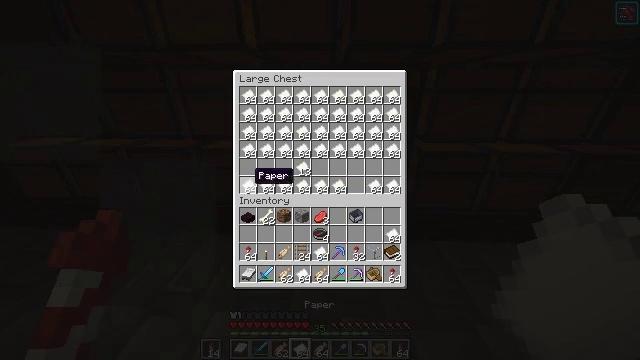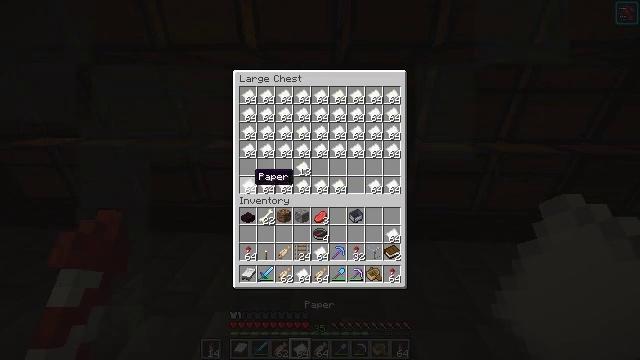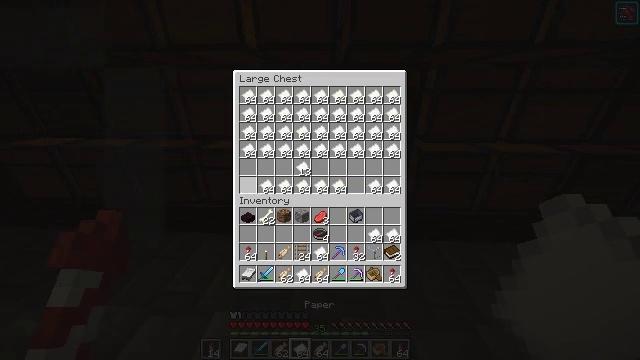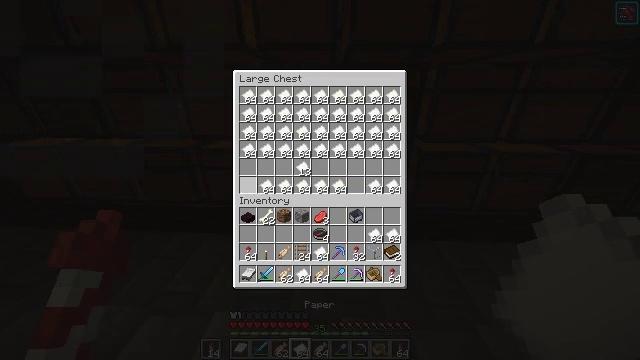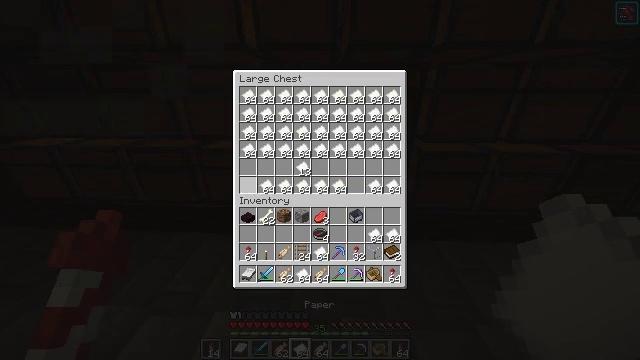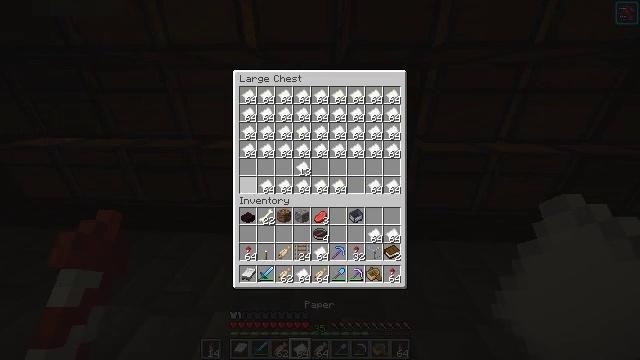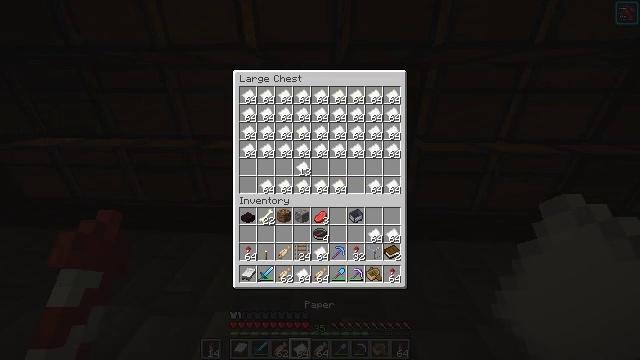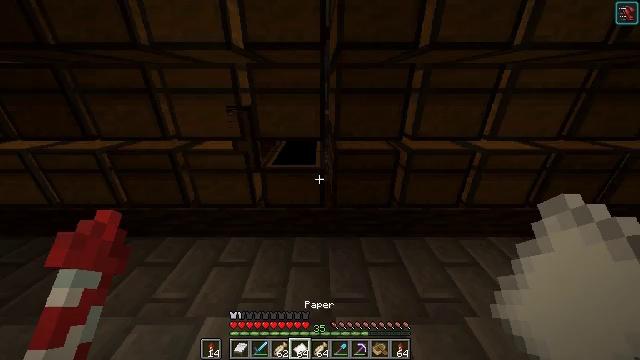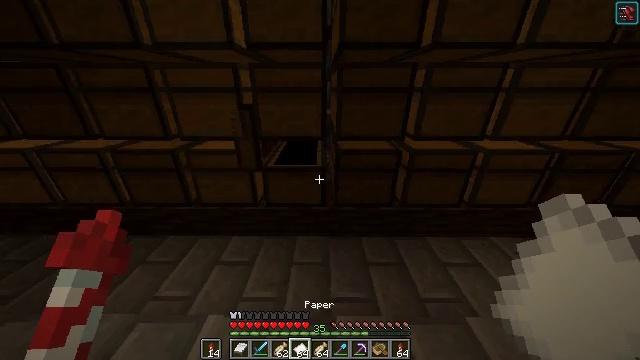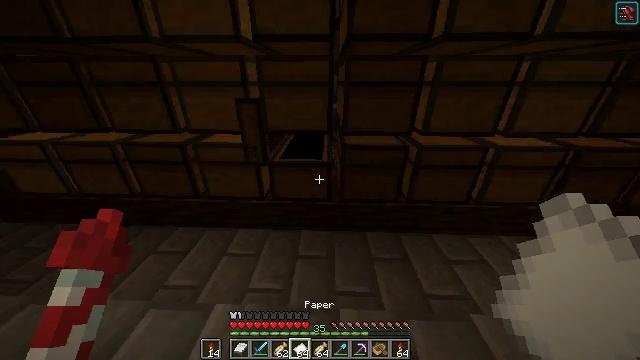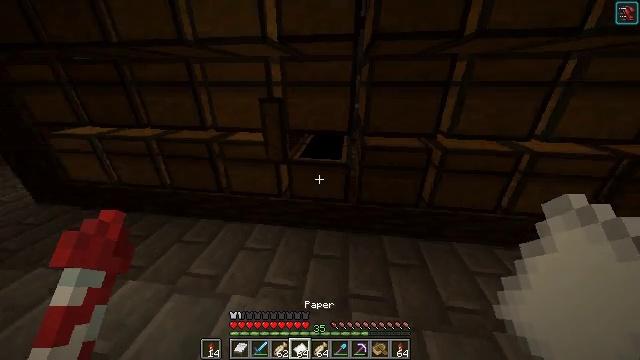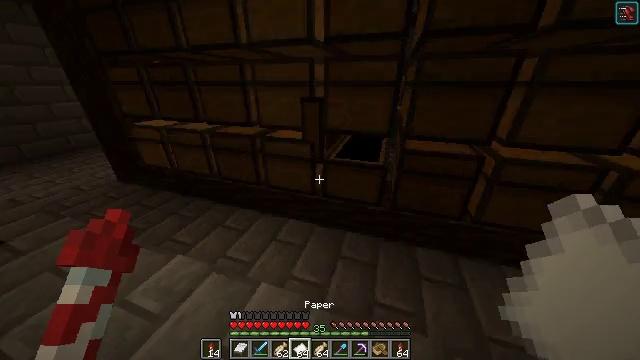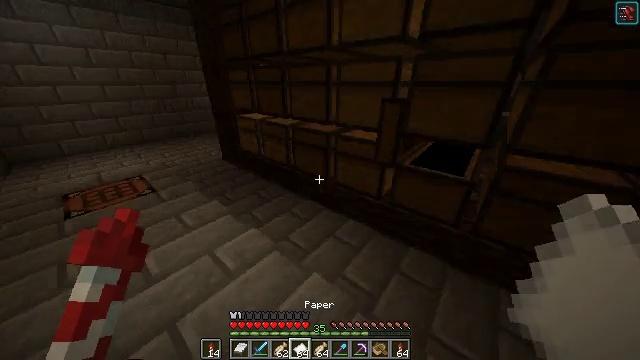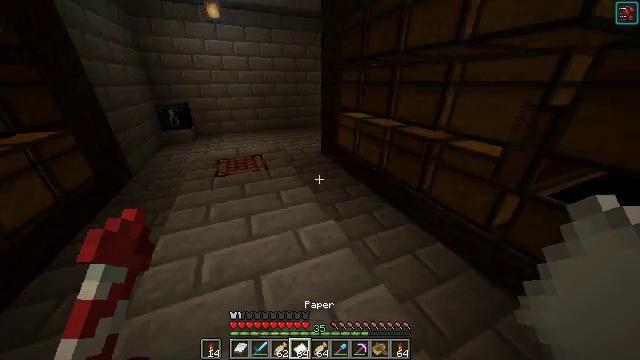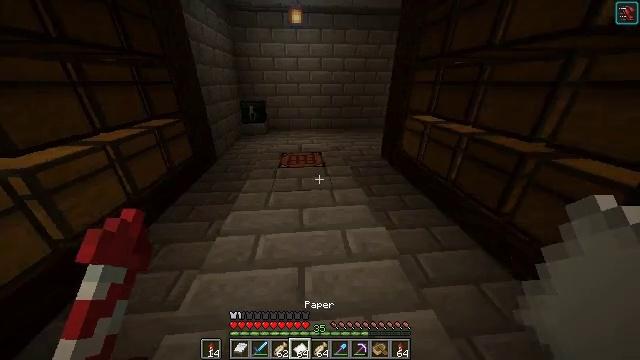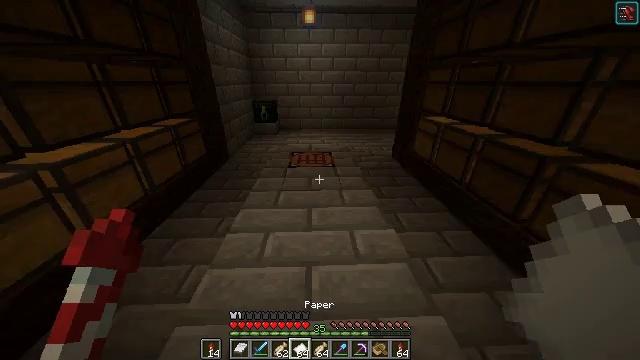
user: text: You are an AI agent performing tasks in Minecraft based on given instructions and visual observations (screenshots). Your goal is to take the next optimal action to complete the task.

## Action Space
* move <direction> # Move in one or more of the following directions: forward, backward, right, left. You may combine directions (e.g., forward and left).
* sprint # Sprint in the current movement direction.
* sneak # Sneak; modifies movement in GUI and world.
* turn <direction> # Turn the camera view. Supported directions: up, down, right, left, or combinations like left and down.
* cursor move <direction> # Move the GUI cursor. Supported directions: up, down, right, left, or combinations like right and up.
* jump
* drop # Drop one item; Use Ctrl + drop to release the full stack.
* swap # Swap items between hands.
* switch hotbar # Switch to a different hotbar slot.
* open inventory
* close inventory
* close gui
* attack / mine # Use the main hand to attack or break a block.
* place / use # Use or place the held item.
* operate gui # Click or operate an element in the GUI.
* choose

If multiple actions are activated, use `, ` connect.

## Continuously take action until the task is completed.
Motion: motion action
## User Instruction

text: Craft a map.
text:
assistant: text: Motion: sneak
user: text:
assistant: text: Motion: sneak, choose
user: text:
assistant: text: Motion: sneak, choose
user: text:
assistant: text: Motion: sneak
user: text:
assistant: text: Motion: sneak, cursor move up
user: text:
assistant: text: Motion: cursor move left
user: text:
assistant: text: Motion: cursor move right
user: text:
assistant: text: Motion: close gui
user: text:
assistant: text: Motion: turn left and down
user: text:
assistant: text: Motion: turn left
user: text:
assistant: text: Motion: turn left
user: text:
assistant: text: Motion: turn left
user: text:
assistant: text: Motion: turn left
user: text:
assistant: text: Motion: turn left
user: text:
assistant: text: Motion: turn left
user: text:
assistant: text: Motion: turn left
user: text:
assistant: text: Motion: no_op
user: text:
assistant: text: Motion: move forward
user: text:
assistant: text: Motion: move forward
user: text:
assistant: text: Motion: turn left
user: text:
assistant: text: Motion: no_op
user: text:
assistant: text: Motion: no_op
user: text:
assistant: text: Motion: no_op
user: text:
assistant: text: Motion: no_op
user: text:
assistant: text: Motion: no_op
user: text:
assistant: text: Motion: no_op
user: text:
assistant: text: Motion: no_op
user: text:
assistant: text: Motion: no_op
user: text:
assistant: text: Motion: no_op
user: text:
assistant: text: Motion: no_op